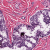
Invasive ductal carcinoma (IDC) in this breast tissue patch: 0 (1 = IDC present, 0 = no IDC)